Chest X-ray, AP view. Patient: 48 years old, sex M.
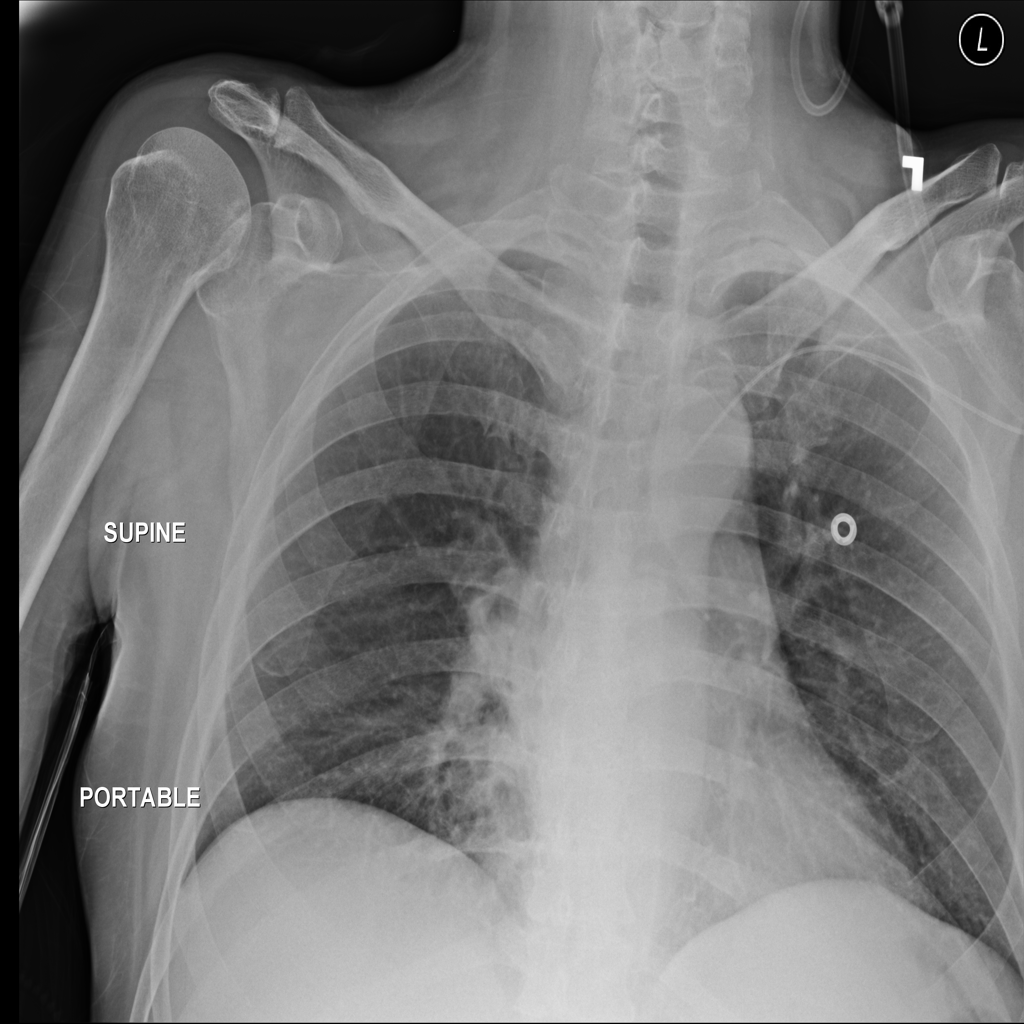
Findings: Infiltration